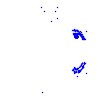
Particle: pion